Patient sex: M
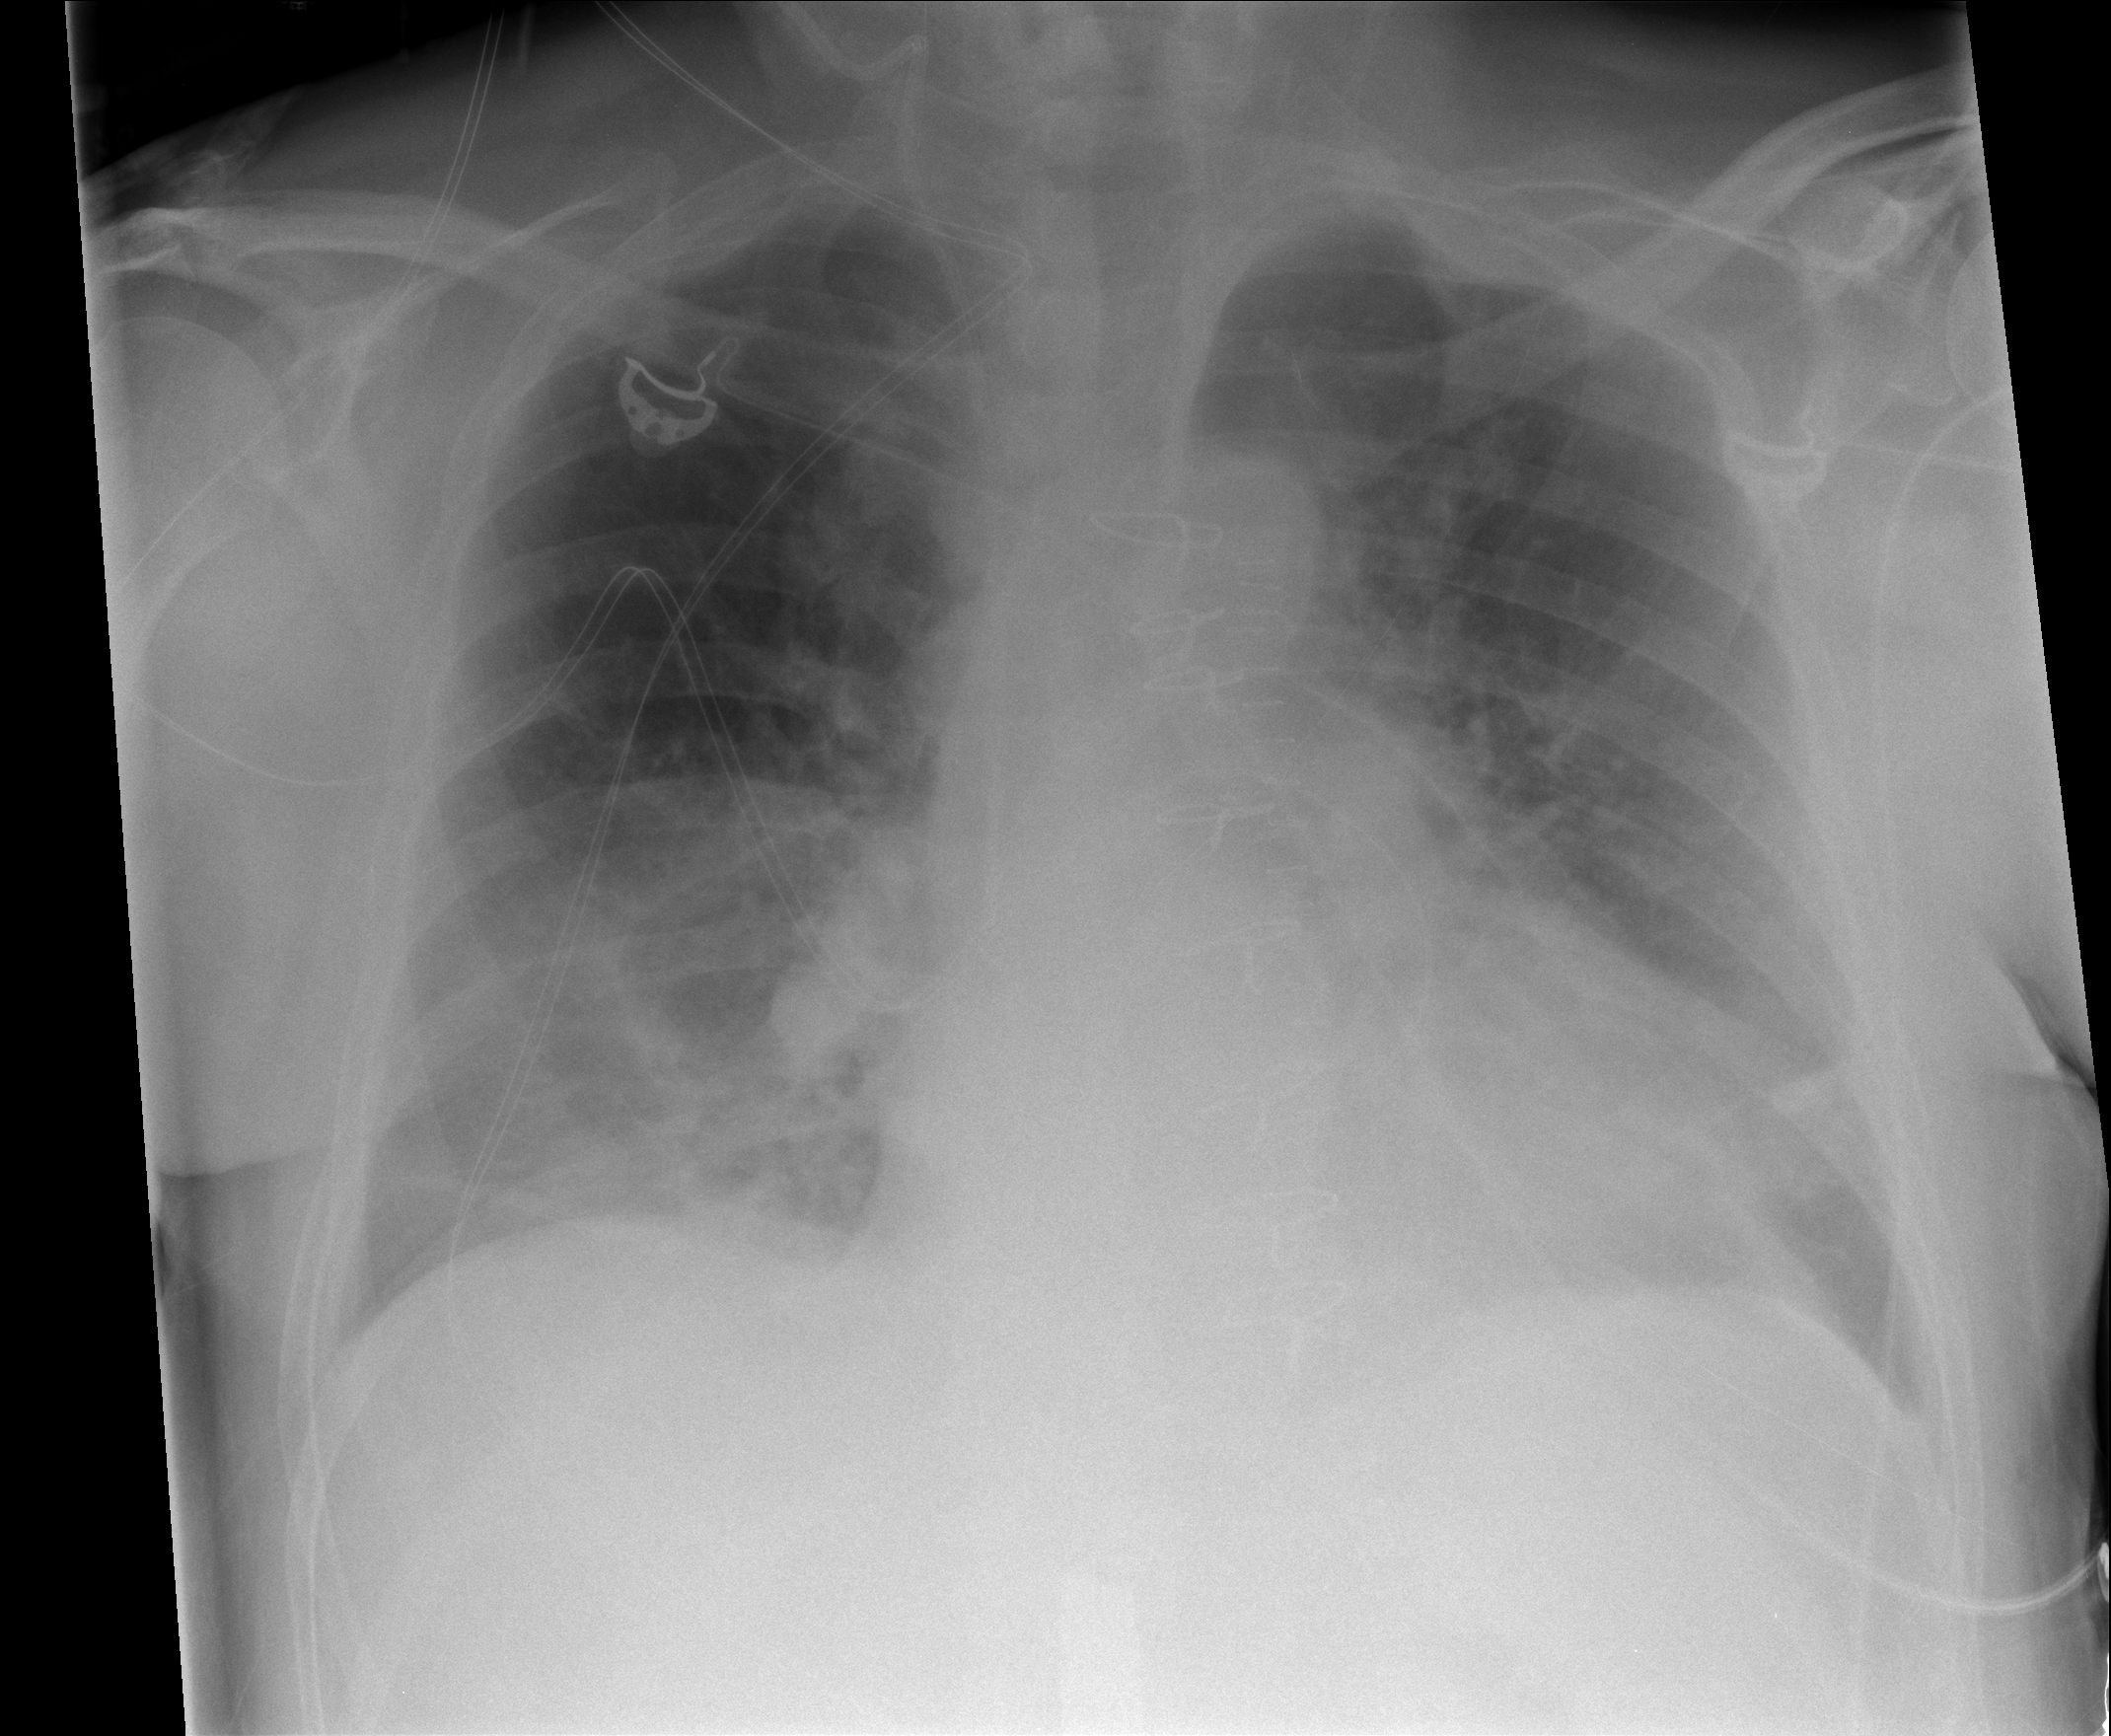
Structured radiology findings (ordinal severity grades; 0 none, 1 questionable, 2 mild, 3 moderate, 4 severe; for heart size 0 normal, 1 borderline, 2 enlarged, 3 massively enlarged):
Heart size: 2
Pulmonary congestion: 0
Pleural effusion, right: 0
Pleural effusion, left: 3
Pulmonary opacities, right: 2
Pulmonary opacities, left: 2
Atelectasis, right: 2
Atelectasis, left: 2